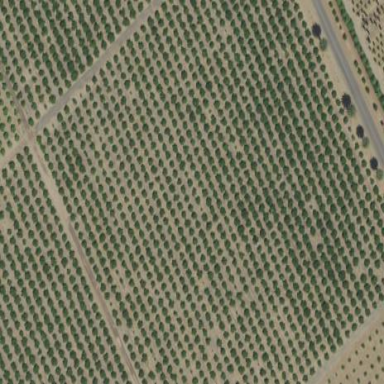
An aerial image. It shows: Orange orchard with rows of vibrant orange trees.